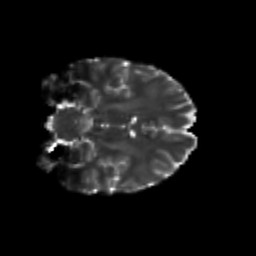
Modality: T2w
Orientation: coronal
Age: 25
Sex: female
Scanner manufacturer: siemens
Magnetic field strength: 3 T
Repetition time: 3.5 s
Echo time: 0.125 s